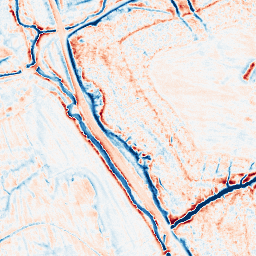
Category: edge_preserving
Decomposition family: anisotropic_diffusion
Decomposition parameters: iterations: 20
kappa: 10
gamma: 0.2
Upsampling method: bicubic
Upsampling parameters: scale: 4
Upsampling scale: 4